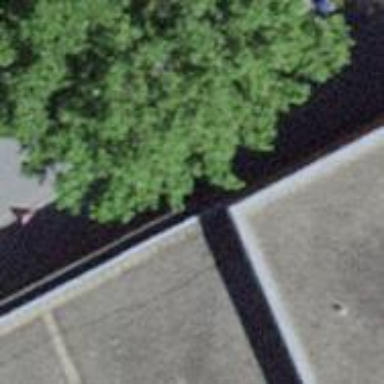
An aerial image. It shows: Asphalt sidewalk along the footway.